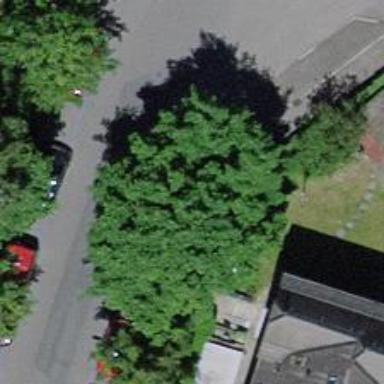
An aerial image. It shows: Avenue of trees.